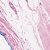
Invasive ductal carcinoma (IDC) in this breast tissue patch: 0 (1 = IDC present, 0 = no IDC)